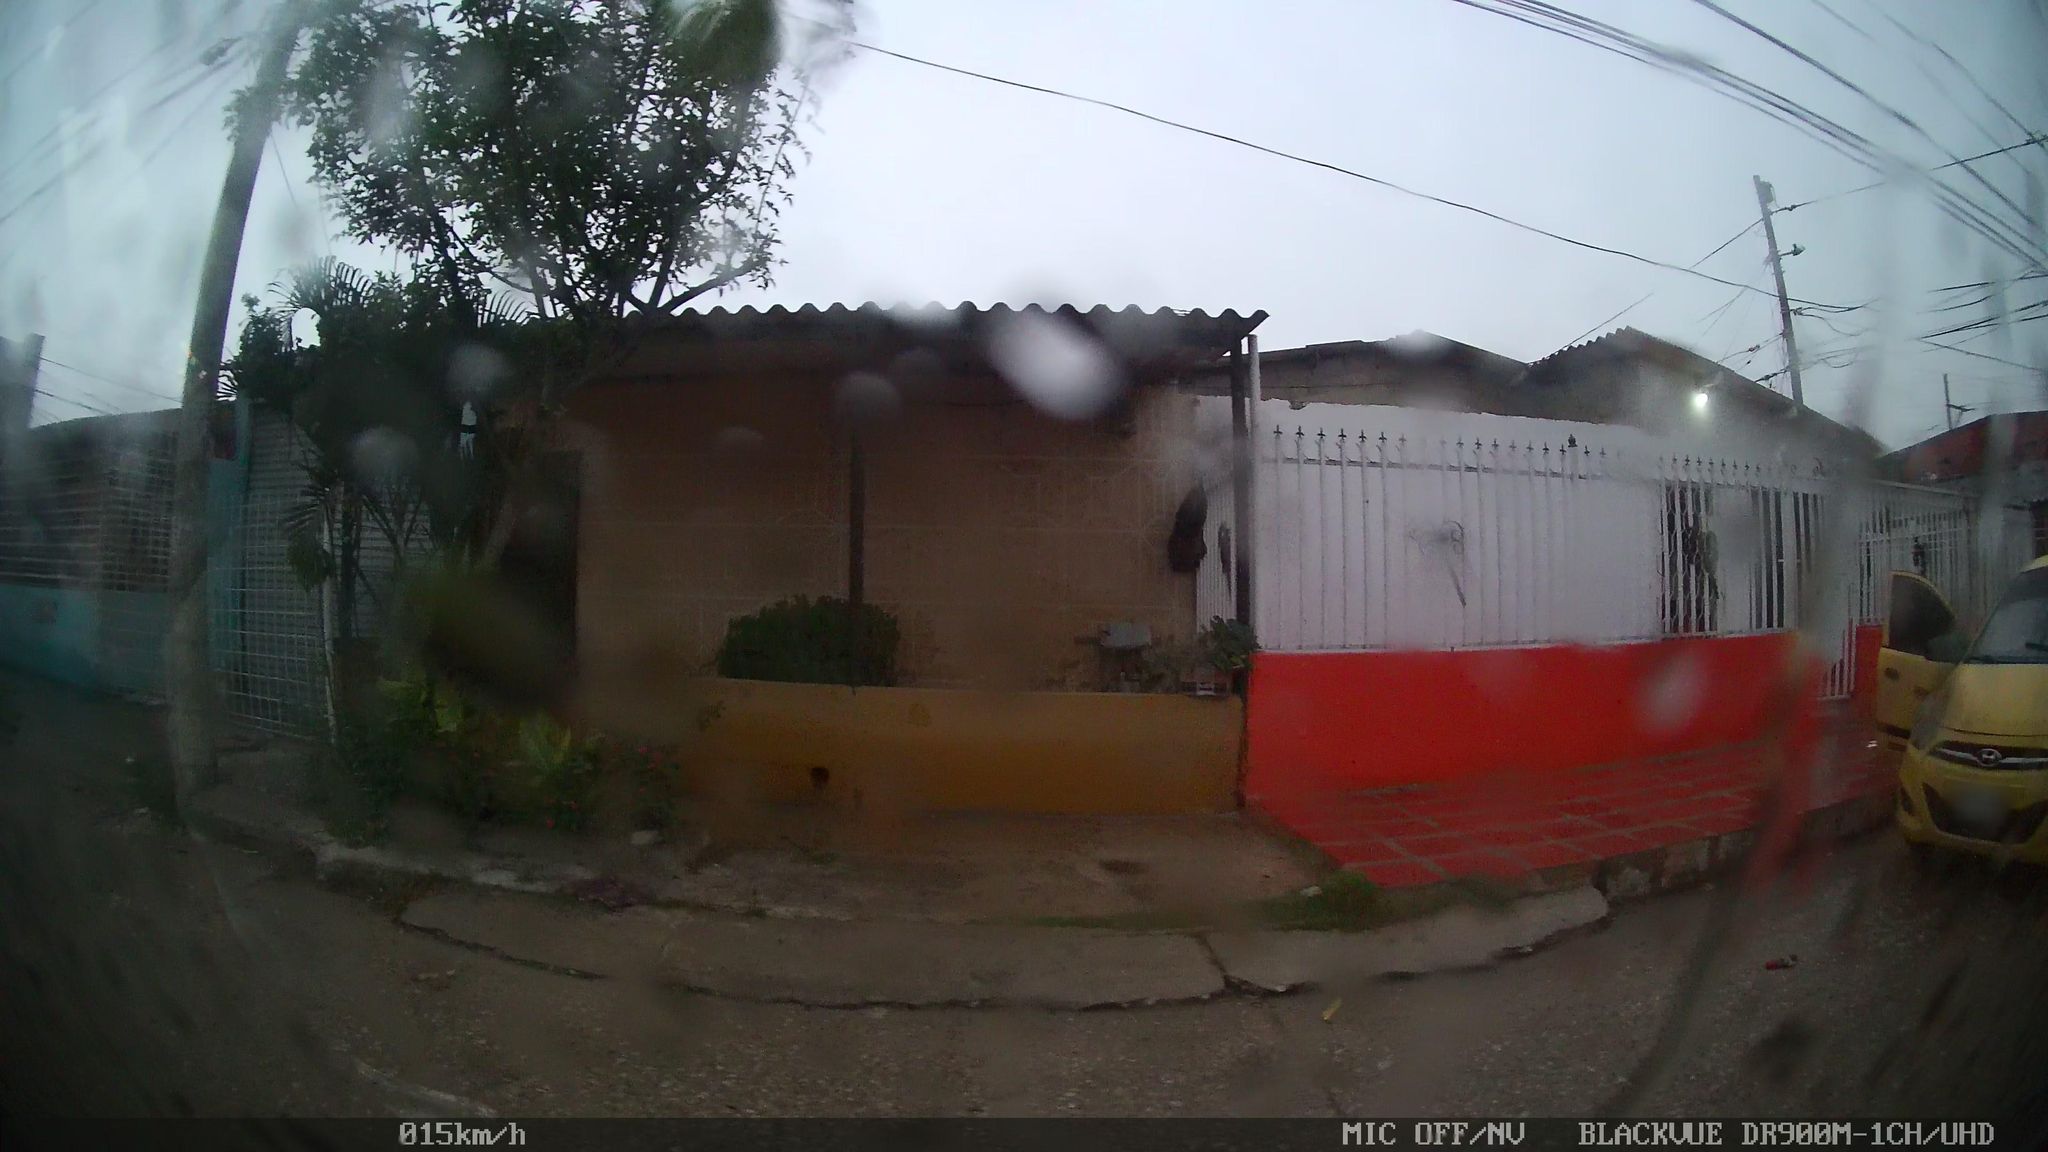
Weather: rainy
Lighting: day
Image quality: slightly poor
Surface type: driving surface
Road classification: tertiary
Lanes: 2.0
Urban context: urban centre
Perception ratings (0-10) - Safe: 0.77, Lively: 1.21, Beautiful: 1.1, Boring: 6.84, Depressing: 5.37, Wealthy: 0.59